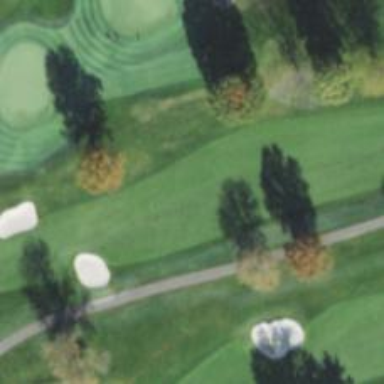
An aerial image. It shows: Golf tee.